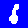
Digit: 6